Current action and preconditions to check: trajectory_clear

Your task: For each precondition in the list above, predict whether it will hold at this action.

Consider the current scene as observed from the mobile robot's camera, and analyze the predicted future states of all dynamic agents (e.g., people, animals, vehicles, or any moving entities) within the NEXT SECOND.

IMPORTANT: Only answer "very likely" if you are absolutely certain—based on strong, clear evidence—that a dynamic agent will violate the precondition in the predicted future state. Do NOT answer "very likely" for unlikely, ambiguous, or low-probability risks.

Ask yourself for each precondition: Is there a high probability, with clear and convincing evidence, that the predicted future states of any dynamic agent will interfere with the predicted future state of the currently executing action within the NEXT SECOND, causing that precondition to fail?

Assess the risk level based on these predictions. Use "likely" or "very likely" if motions create a clear risk of interference.

Use "neutral" or "improbable" if agents are nearby but their predicted paths are clearly diverging or non-conflicting.

Failure Risk Categories: "very improbable", "improbable", "neutral", "likely", "very likely"

Answer Format: Output ONLY the probability_of_failure value from these categories: "very improbable", "improbable", "neutral", "likely", "very likely"

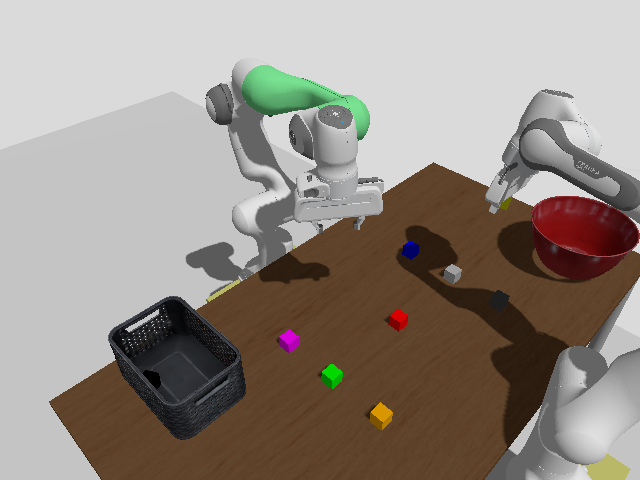

Answer: very improbable